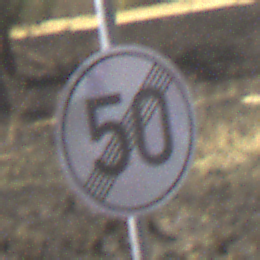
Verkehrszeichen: EndeGeschwindigkeit50
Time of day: Midday
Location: Outdoor (Nature)
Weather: Clear
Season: NotSpecified
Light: Natural